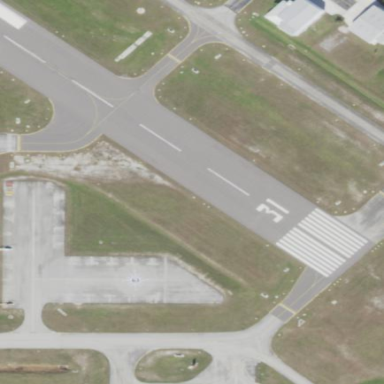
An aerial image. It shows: Apron at the airport.